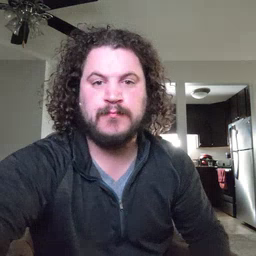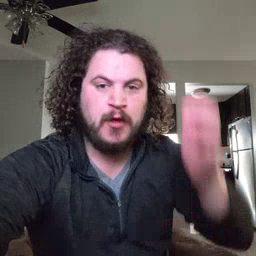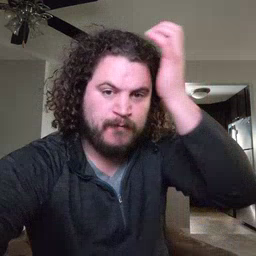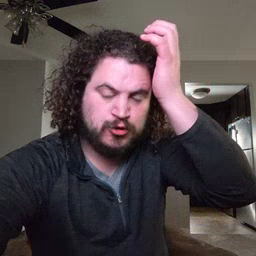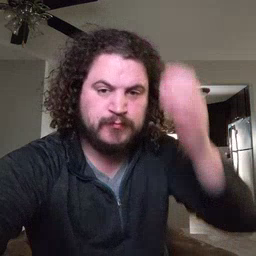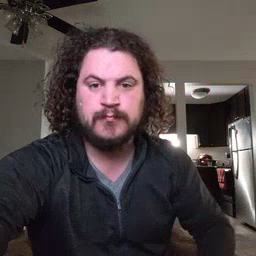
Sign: garbage